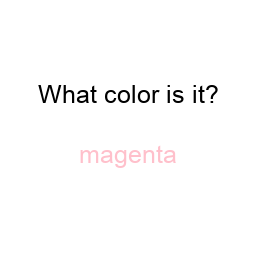
Color: pink
Color name shown: magenta
Background color: white
Question text color: black